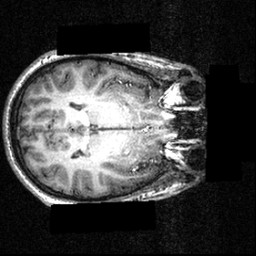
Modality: T1w
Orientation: axial
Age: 21
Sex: male
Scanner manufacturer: siemens
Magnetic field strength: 3.951 T
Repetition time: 1.5 s
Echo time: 0.00335 s